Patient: sex M, age 23
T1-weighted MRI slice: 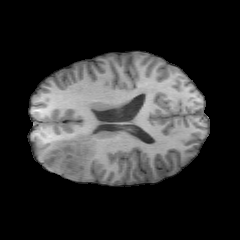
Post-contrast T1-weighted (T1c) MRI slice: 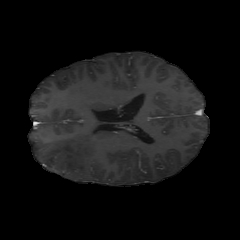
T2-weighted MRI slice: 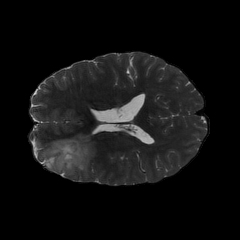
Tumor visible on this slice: yes
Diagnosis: Oligodendroglioma, IDH-mutant, 1p/19q-codeleted
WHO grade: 2